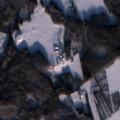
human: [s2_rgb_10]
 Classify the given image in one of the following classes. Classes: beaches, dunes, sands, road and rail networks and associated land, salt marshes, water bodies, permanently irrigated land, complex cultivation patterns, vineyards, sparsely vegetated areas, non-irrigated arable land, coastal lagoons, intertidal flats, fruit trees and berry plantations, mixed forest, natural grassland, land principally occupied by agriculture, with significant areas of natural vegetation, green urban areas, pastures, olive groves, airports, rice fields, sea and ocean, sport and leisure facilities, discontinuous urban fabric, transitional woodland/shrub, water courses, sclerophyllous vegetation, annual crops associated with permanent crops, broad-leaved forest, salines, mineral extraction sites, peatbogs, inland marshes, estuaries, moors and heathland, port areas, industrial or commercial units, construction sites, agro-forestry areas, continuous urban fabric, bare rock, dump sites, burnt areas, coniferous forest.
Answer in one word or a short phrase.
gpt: non-irrigated arable land, coniferous forest, mixed forest, transitional woodland/shrub, peatbogs